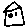
Label: house